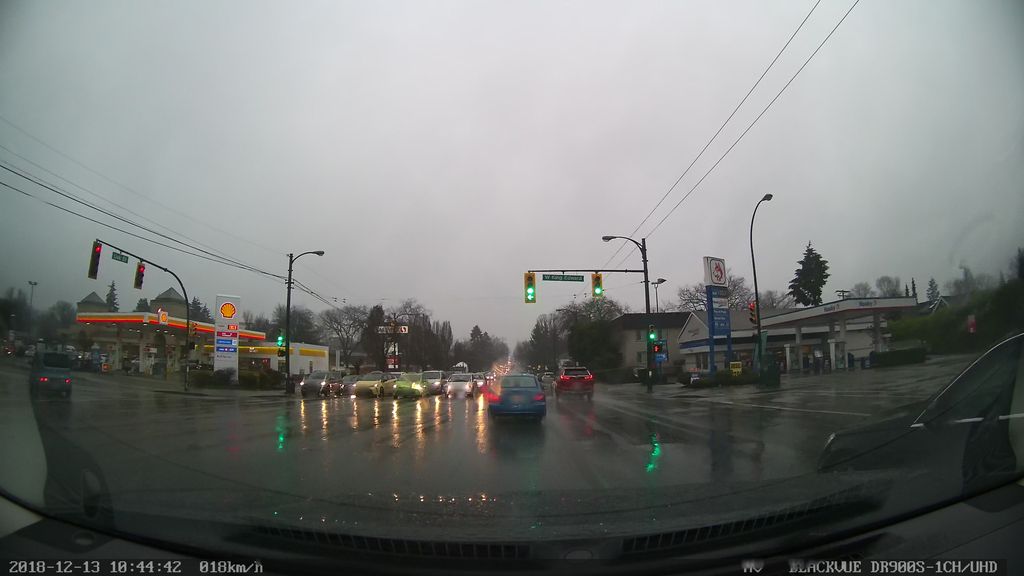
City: vancouver